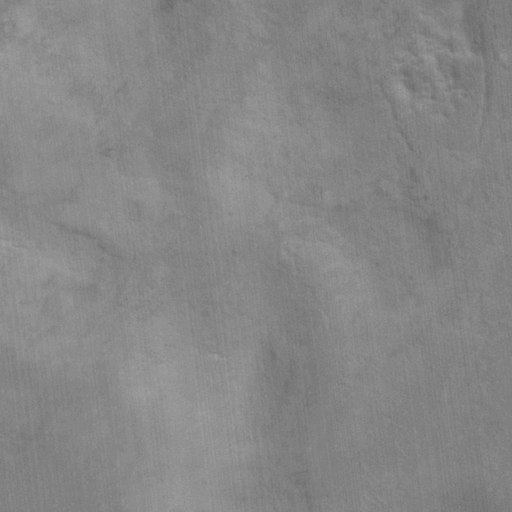
Objects detected: cone, cone, cone, cone, cone